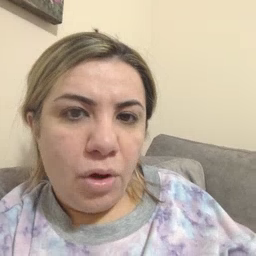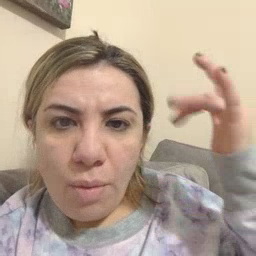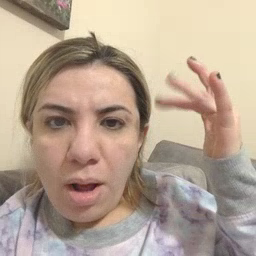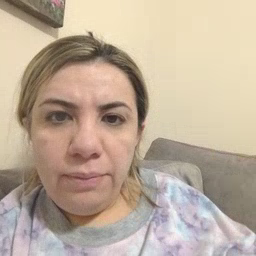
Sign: why